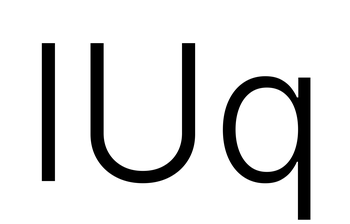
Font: Inter_Light